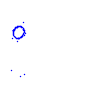
Particle: proton